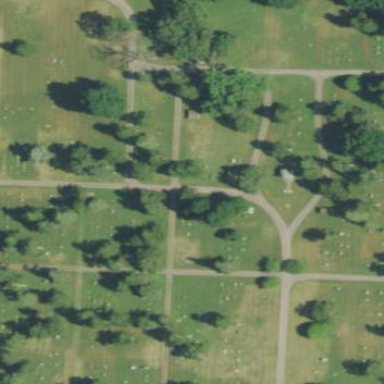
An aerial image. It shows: Cemetery.